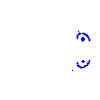
Particle: proton